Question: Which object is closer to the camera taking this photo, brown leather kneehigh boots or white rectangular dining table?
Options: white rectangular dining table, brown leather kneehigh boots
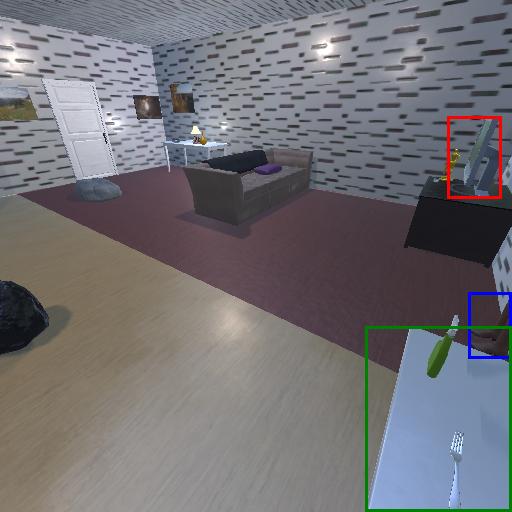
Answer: white rectangular dining table